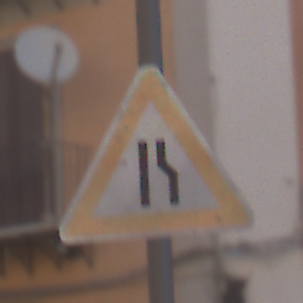
Verkehrszeichen: EinseitigVerengteFahrbahnRechts
Umgebung: Outdoor, Urban
Tageszeit: MorningAfternoon
Wetter: PartlyCloudy
Licht: Natural
Jahreszeit: NotSpecified
Kontrast: LowContrast